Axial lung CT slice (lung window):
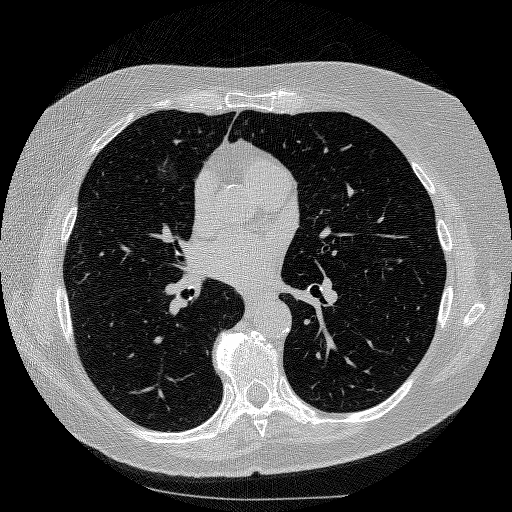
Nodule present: yes
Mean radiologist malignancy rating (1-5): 3.5